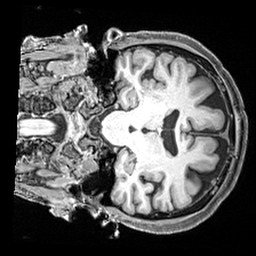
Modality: T1w
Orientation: coronal
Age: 71
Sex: female
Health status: healthy
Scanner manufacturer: siemens
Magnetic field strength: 3 T
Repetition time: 2.4 s
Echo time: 0.00217 s